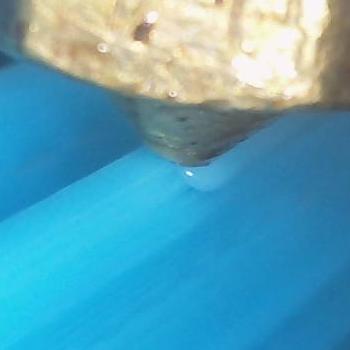
Flow rate: 283%